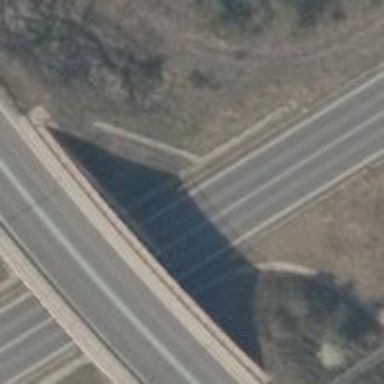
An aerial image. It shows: Trunk link highway with asphalt surface.